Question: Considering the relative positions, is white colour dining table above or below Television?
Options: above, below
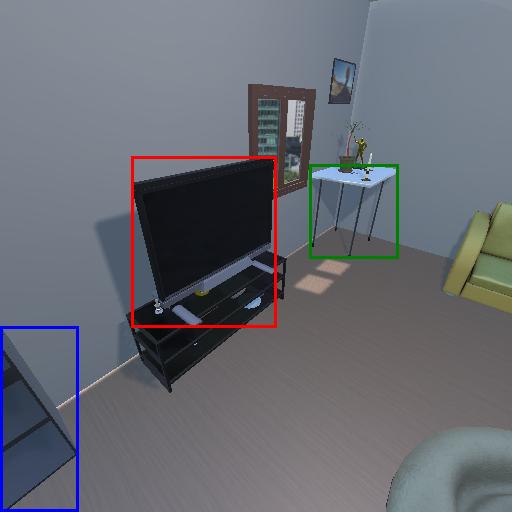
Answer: above